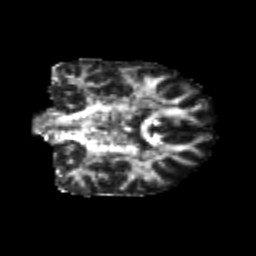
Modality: FA
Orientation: coronal
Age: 25
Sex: male
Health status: healthy
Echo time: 0.074 s